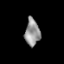
Tissue: lung
Cell type: Epithelial cells
Senescence score: 0.2433
Nuclear area (px): 392
Mean DAPI intensity: 148.362